Field crop: maize
Growth stage: 1
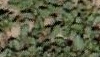
Species: convolvulus